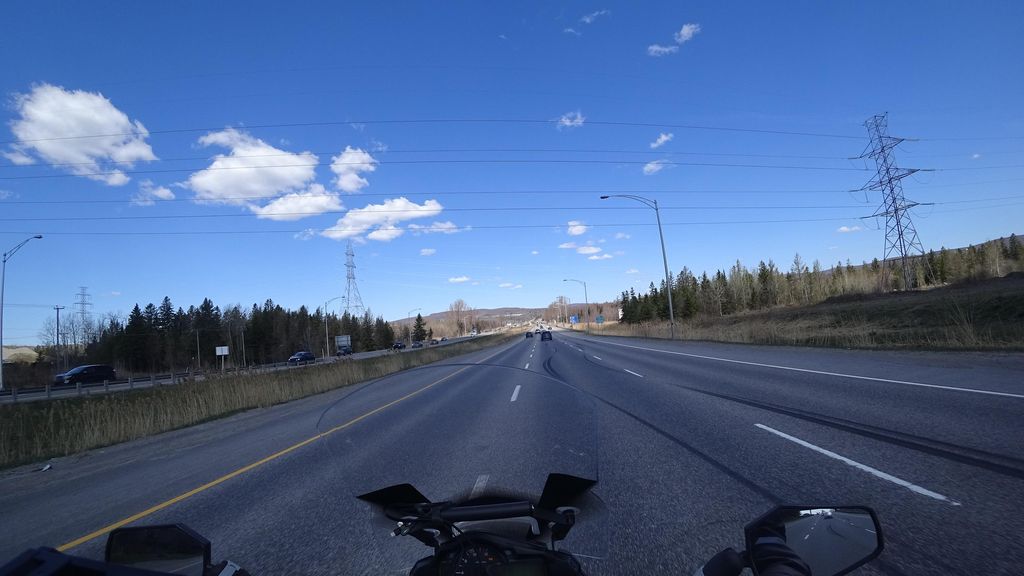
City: quebec_city